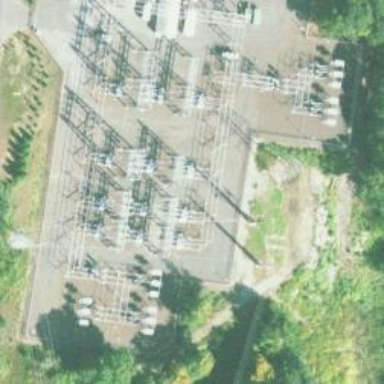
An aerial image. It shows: Switch used for power control.